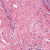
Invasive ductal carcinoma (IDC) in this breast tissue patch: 1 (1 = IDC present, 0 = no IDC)